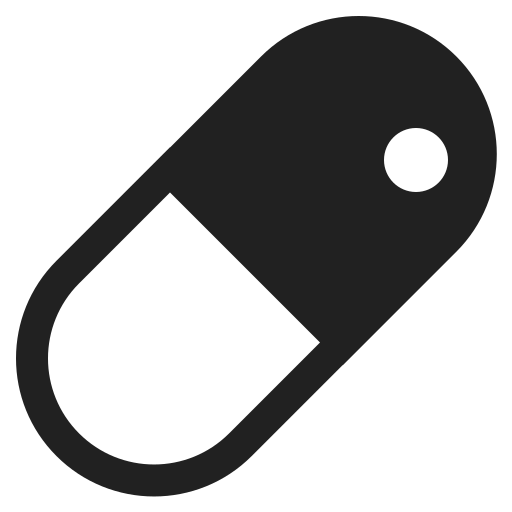
pill high contrast